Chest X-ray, PA view. Patient: 42 years old, sex M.
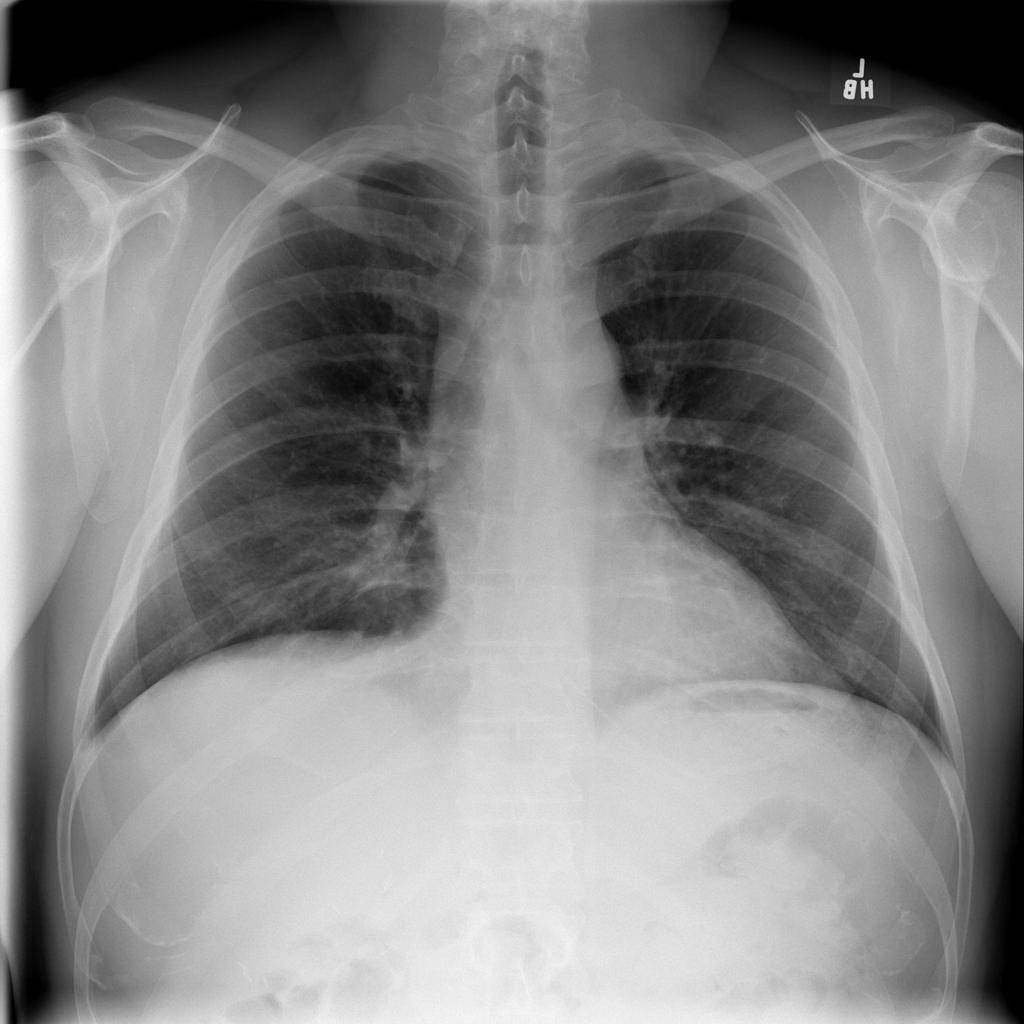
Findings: No Finding